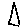
Label: triangle